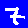
Digit: 7